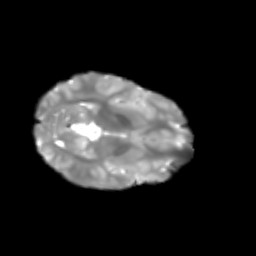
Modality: T2w
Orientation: axial
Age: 7
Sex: female
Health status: healthy